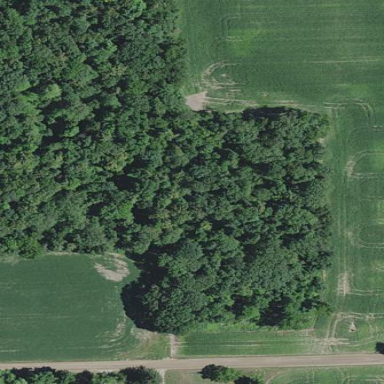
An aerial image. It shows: Serene woodland landscape.